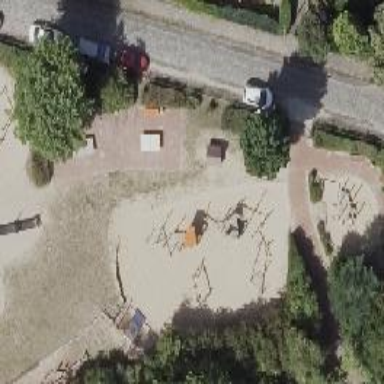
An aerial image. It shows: Playground featuring climbing wall.